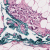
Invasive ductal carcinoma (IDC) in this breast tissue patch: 1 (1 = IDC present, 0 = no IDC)